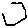
Label: hexagon